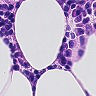
Metastatic tissue present: no